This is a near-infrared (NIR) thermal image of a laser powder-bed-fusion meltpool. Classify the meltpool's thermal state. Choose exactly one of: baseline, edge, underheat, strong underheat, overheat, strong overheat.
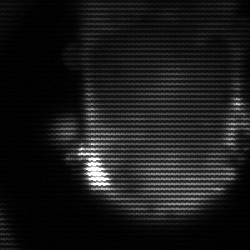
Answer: baseline